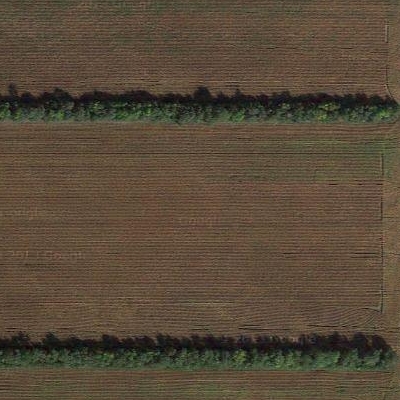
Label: Field